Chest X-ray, PA view. Patient: 50 years old, sex M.
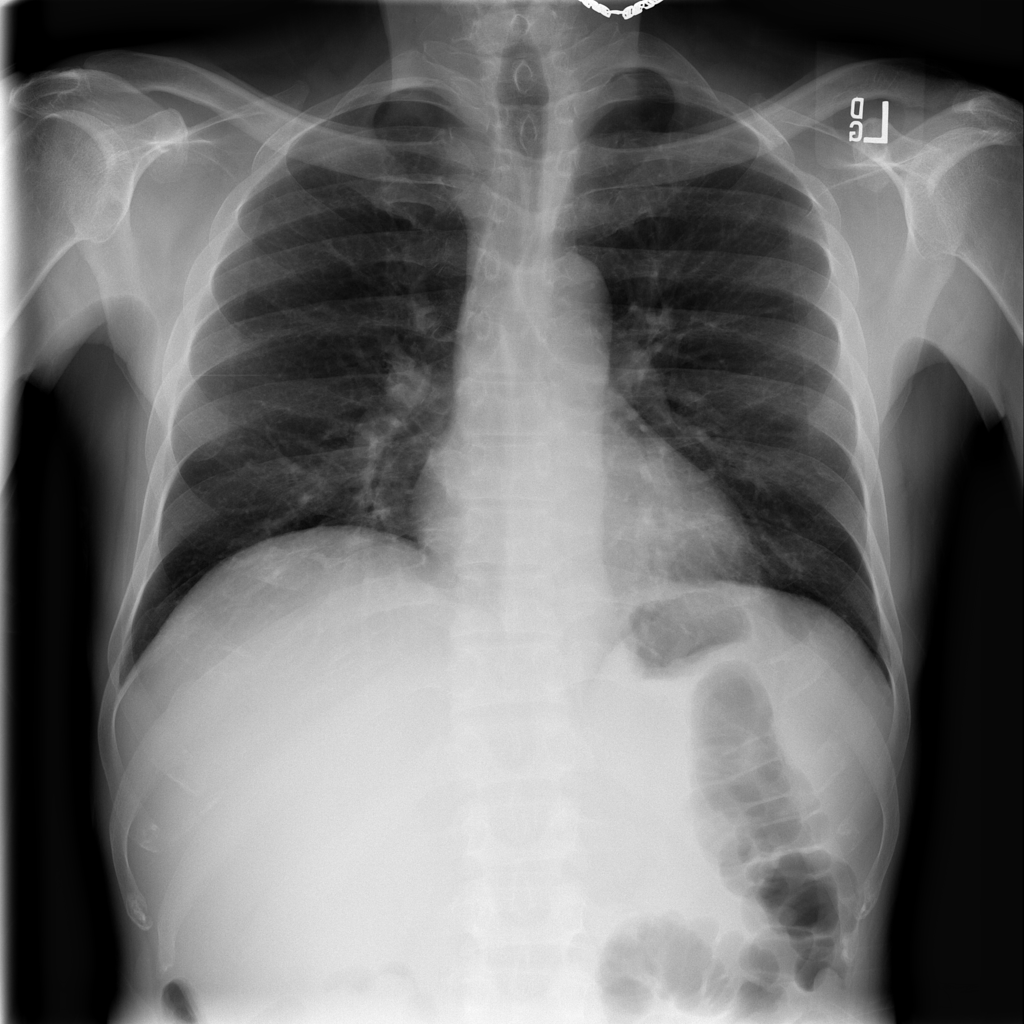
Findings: No Finding